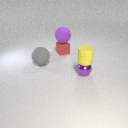
small red rubber cube behind large gray rubber sphere